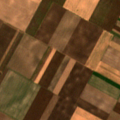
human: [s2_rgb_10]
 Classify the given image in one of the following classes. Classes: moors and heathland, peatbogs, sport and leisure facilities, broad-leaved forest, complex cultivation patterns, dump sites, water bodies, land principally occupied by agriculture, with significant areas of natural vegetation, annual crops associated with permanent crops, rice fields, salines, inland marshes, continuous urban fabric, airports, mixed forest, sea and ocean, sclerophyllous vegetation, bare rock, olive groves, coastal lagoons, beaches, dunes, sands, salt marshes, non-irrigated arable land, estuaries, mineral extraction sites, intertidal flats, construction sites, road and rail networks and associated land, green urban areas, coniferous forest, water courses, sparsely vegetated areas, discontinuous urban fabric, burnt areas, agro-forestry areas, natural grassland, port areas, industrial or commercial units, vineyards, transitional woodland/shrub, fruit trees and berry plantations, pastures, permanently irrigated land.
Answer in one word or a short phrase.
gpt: non-irrigated arable land